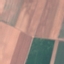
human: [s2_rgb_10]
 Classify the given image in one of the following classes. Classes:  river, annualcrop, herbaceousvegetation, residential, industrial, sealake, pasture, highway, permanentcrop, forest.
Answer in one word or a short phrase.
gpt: AnnualCrop